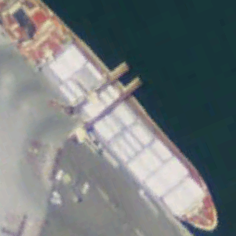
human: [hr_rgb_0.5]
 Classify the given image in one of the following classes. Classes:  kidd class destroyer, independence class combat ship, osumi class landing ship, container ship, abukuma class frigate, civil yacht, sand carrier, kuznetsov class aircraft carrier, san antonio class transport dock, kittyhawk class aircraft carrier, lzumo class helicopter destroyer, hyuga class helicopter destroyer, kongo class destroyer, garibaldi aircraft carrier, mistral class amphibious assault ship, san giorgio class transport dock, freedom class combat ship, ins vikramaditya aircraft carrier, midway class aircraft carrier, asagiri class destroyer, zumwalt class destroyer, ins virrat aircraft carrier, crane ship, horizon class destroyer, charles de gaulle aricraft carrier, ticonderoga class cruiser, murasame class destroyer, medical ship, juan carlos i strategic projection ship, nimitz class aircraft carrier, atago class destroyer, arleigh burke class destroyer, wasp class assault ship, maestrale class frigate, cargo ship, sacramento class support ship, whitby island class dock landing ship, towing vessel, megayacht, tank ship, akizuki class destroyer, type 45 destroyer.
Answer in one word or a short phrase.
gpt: Cargo ship